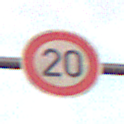
Verkehrszeichen: Geschwindigkeit20
Umgebung: Outdoor, Nature
Tageszeit: SunriseSunset
Wetter: PartlyCloudy
Licht: Natural
Jahreszeit: NotSpecified
Kontrast: LowContrast